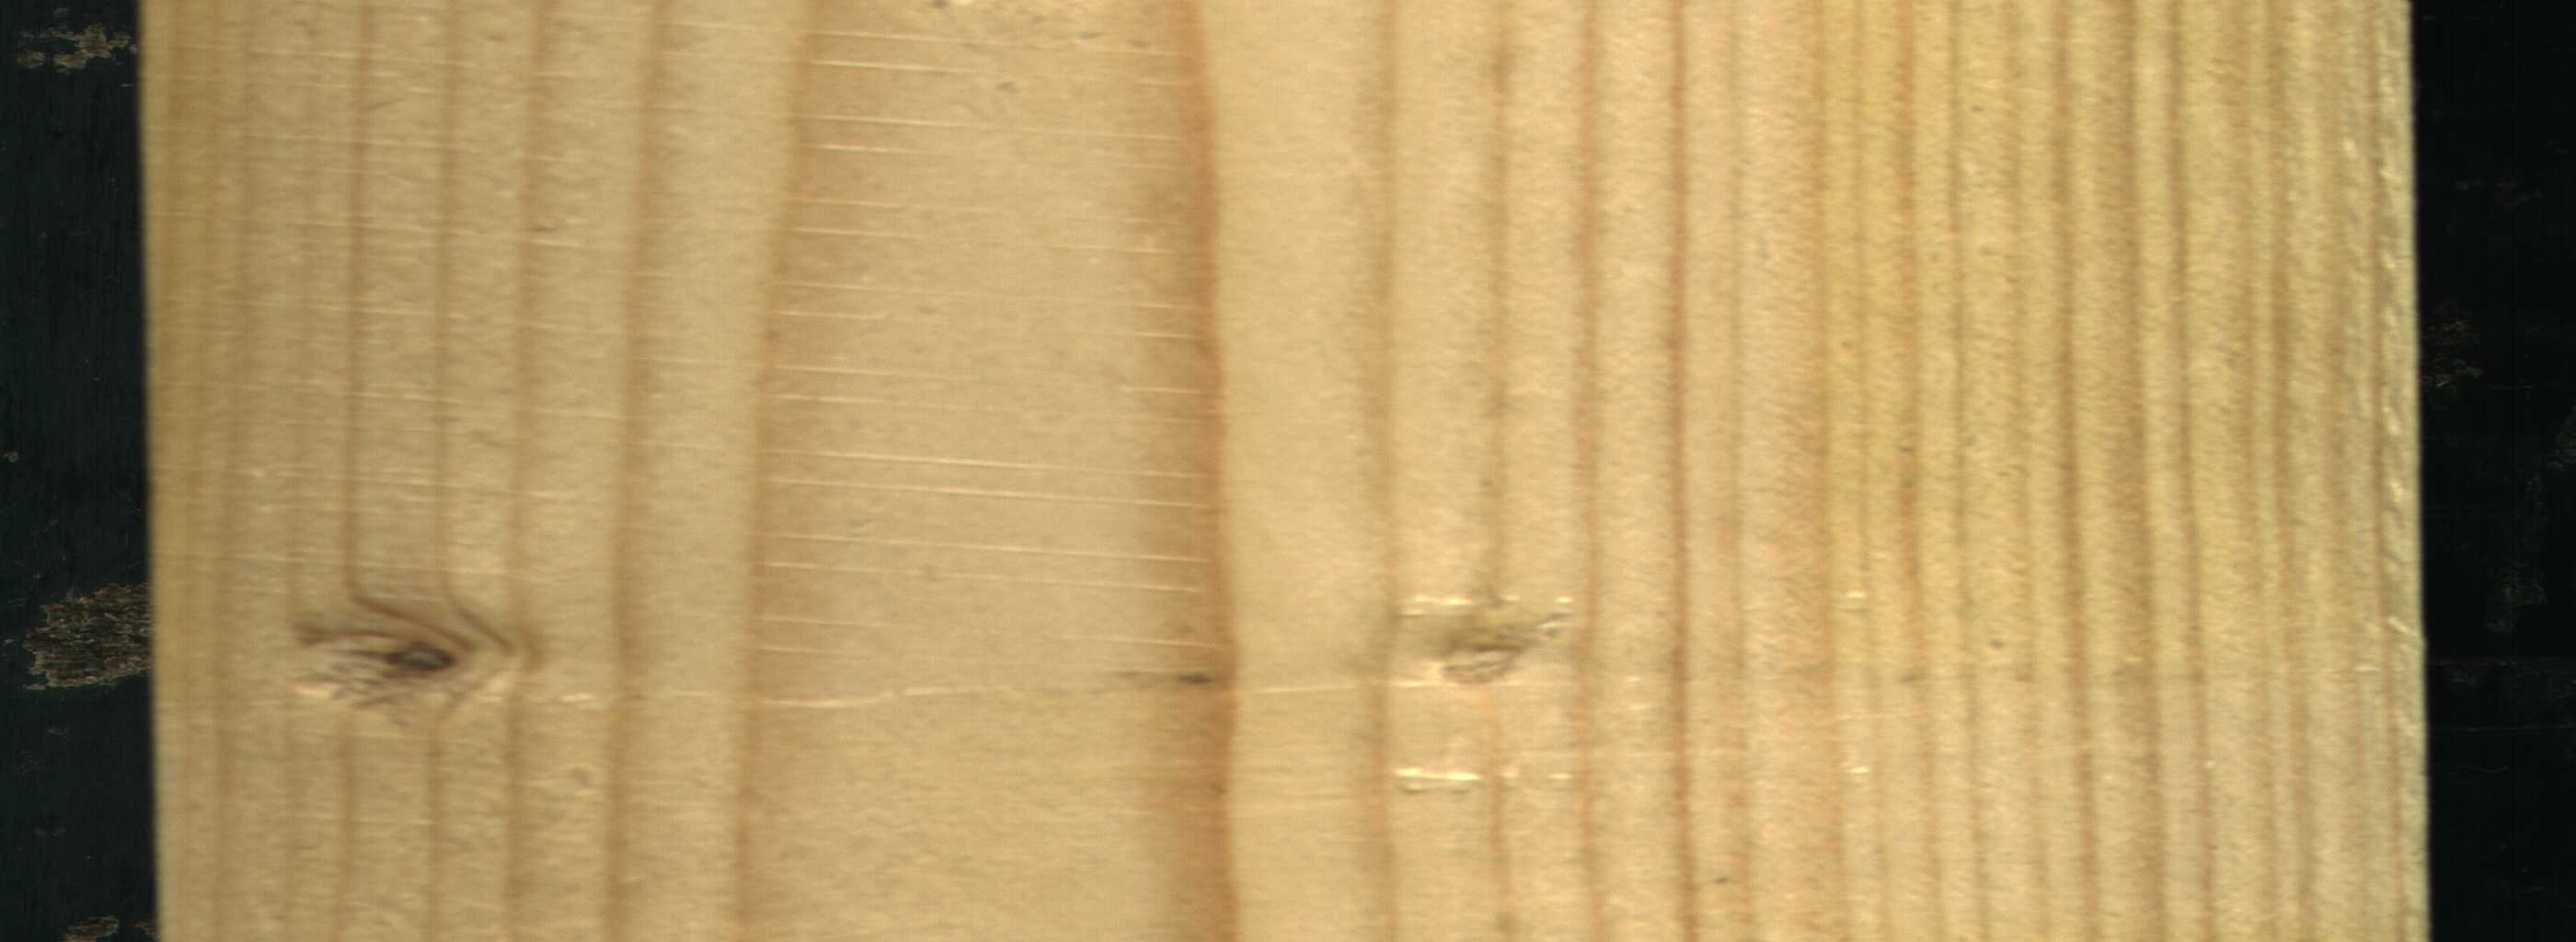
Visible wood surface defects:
Live_Knot